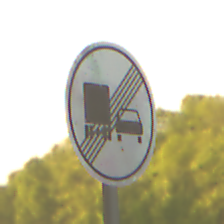
Verkehrszeichen: EndeUeberholverbotKraftfahrzeuge
Umgebung: Outdoor, RoadRail
Tageszeit: SunriseSunset
Wetter: Clear
Licht: Natural
Jahreszeit: NotSpecified
Kontrast: LowContrast